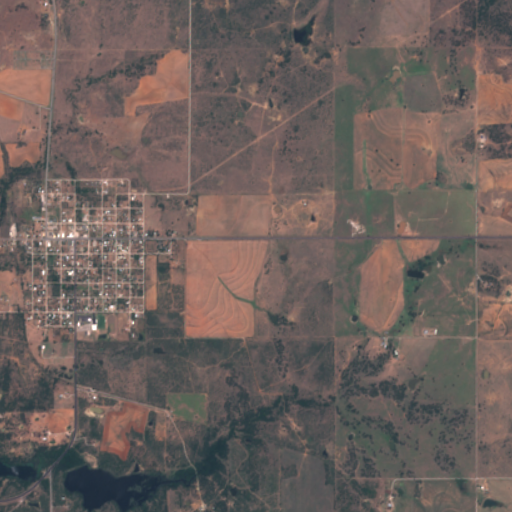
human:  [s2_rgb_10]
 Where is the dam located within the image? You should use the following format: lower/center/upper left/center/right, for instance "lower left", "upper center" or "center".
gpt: The dam is located in the lower left of the image.
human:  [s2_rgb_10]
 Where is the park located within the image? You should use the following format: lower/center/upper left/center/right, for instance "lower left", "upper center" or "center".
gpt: The park is located in the upper left of the image.
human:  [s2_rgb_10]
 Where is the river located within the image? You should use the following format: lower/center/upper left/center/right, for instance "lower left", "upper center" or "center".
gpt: The river is located in the lower of the image.
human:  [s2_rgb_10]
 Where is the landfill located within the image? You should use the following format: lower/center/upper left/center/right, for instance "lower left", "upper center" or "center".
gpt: There is no landfill in the image.